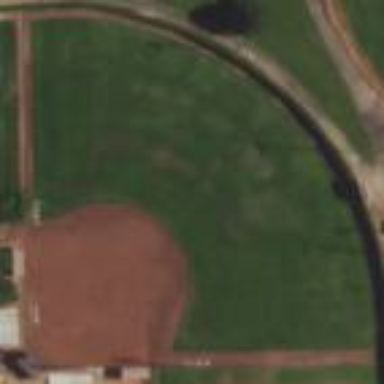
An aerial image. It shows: Baseball pitch for leisure land.